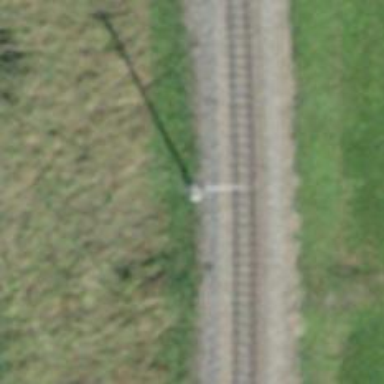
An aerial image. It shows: Power pole.